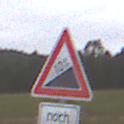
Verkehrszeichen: Steigung10
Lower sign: LaengeEinerStrecke4
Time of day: Midday
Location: Outdoor (Nature)
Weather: Overcast
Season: NotSpecified
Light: Natural